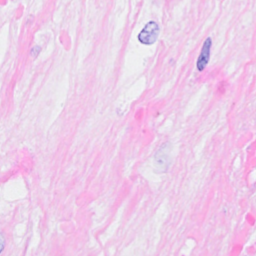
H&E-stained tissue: Breast